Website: apple
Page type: address-validator
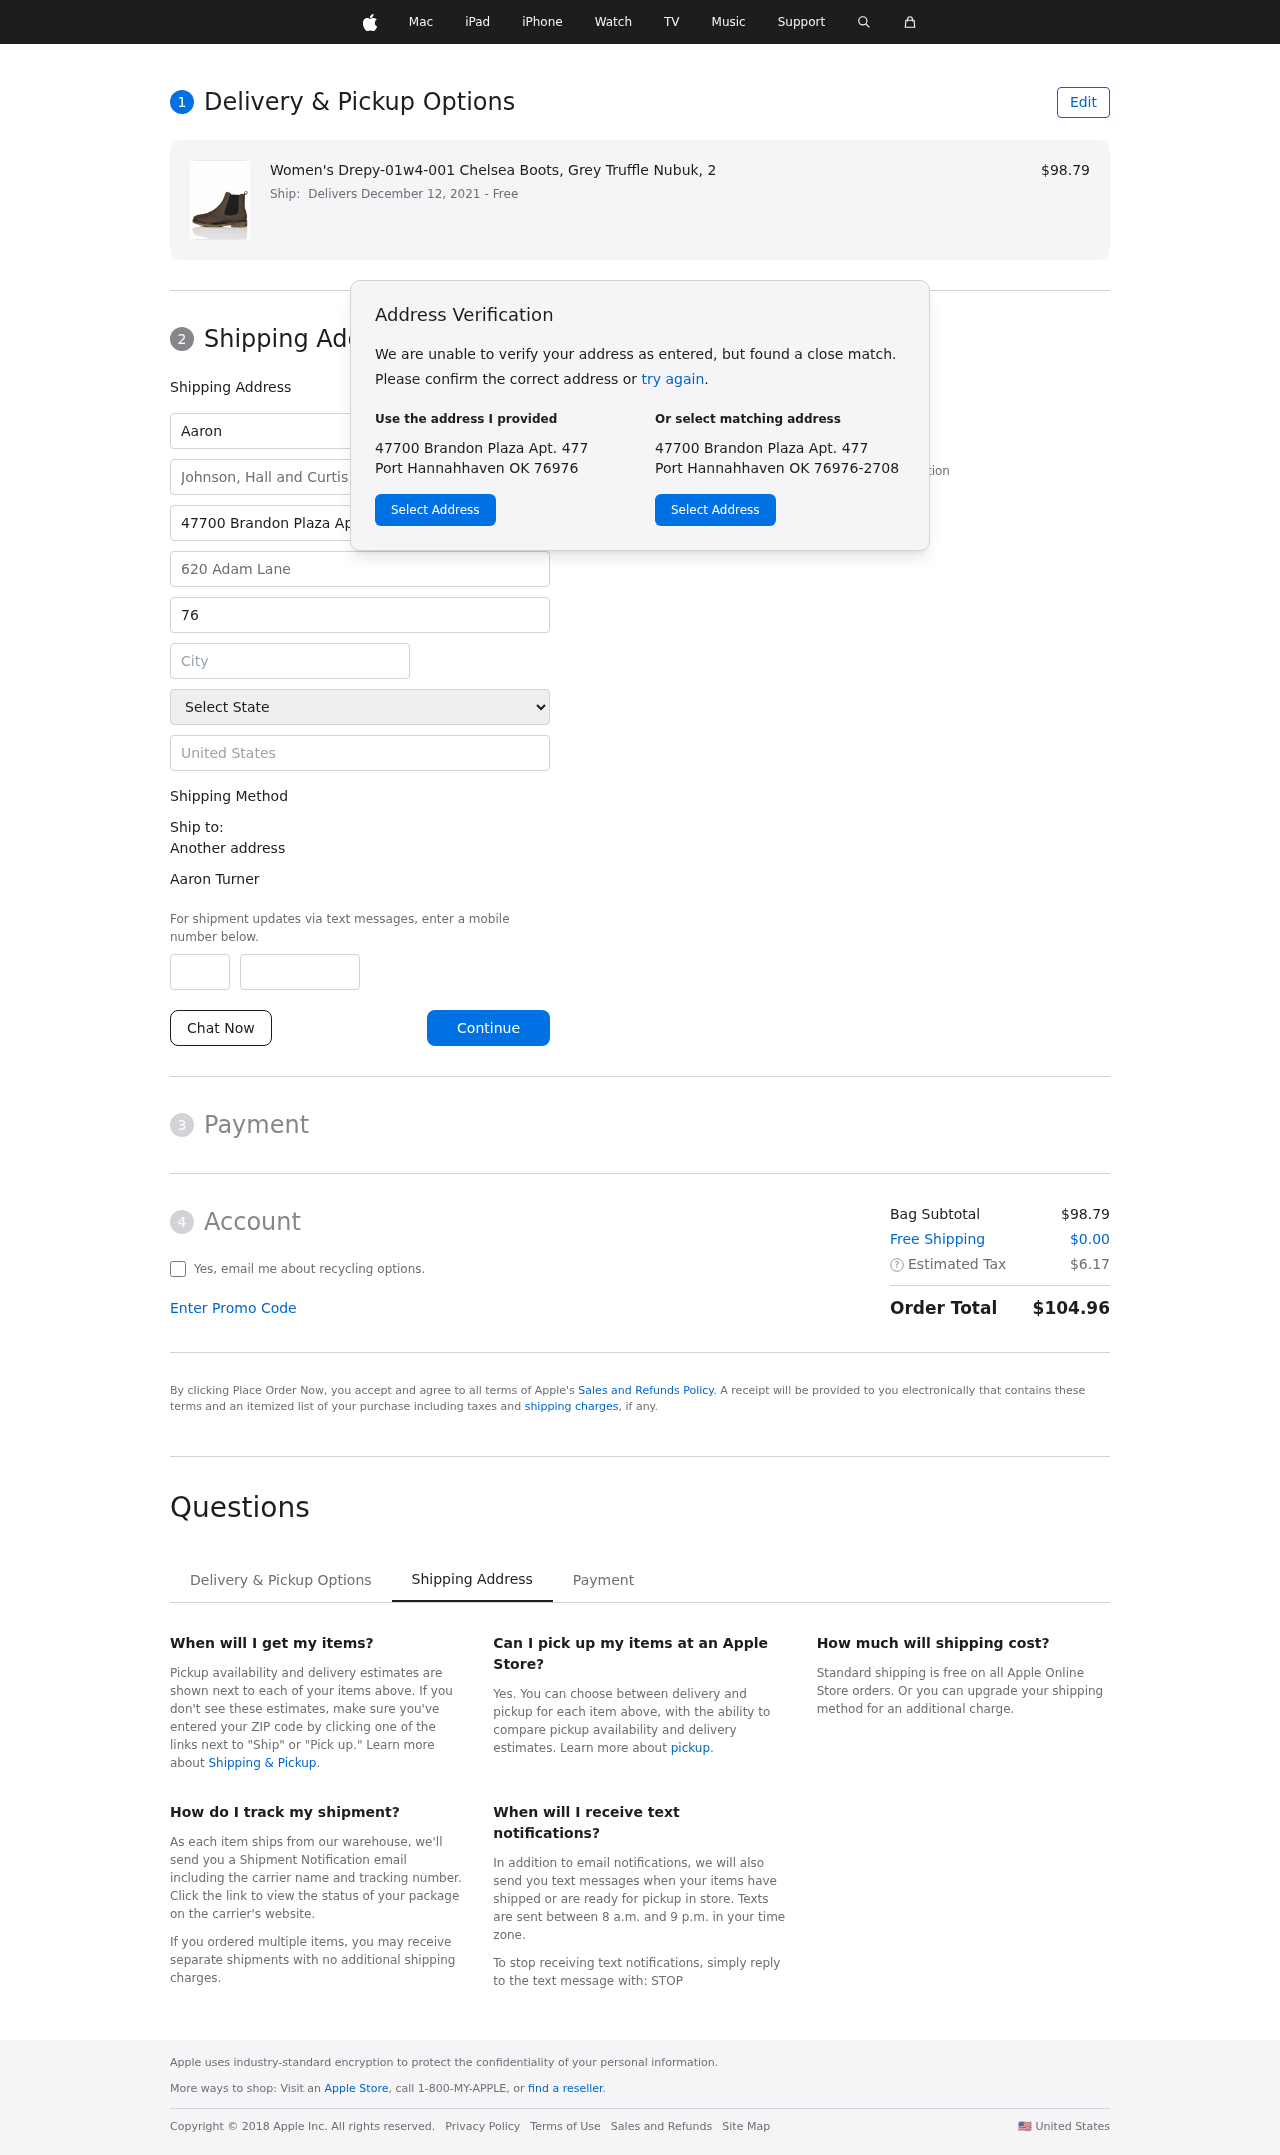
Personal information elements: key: PII_CITY
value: Port Hannahhaven
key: PII_COMPANY
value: Johnson, Hall and Curtis
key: PII_COUNTRY
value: United States
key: PII_FIRSTNAME
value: Aaron
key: PII_FULLNAME
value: Aaron Turner
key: PII_LASTNAME
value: Turner
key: PII_PHONE_AREA
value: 733
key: PII_PHONE_SUFFIX
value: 8158
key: PII_POSTCODE
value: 76976
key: PII_STATE
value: Oklahoma
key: PII_STREET
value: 47700 Brandon Plaza Apt. 477
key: PII_STREET2
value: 620 Adam Lane
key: PII_CITY_STATE_ZIP
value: Port Hannahhaven OK 76976
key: PII_STATE_ABBR
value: OK
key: PII_POSTCODE_FULL
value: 76976
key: PII_POSTCODE_NUMERIC
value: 76976
Product elements: key: PRODUCT1_NAME
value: Women's Drepy-01w4-001 Chelsea Boots, Grey Truffle Nubuk, 2
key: PRODUCT1_PRICE
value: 98.79
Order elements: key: ORDER_DELIVERY_DATE
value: Delivers December 12, 2021
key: ORDER_SUBTOTAL
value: $98.79
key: ORDER_SHIPPING_COST
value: $0.00
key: ORDER_TAX
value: $6.17
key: ORDER_TOTAL
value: $104.96